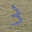
Label: 3